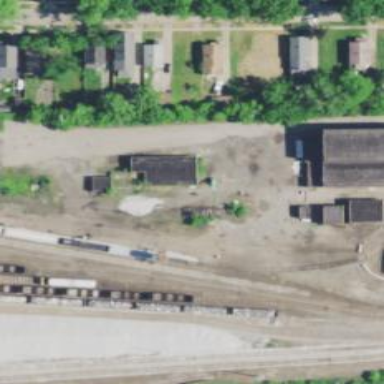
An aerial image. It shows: Railway yard used for manifest purposes.